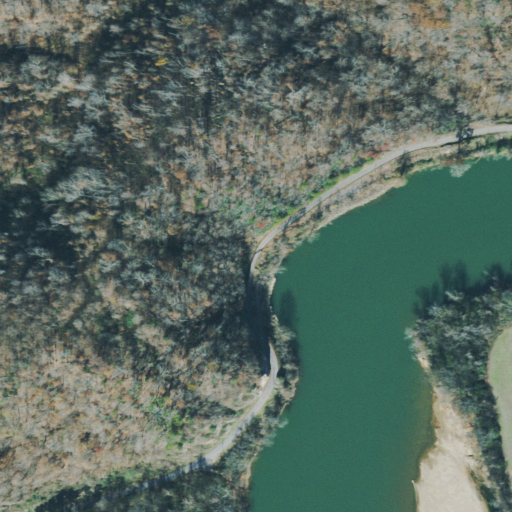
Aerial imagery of cliff(s) in Tennessee named Paint Rock Bluff containing deciduous forest, open water, open development, cultivated crops, low intensity development, and grassland